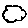
Label: cloud